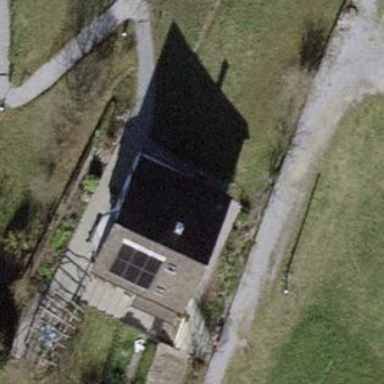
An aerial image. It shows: Gabled house with gabled roof.